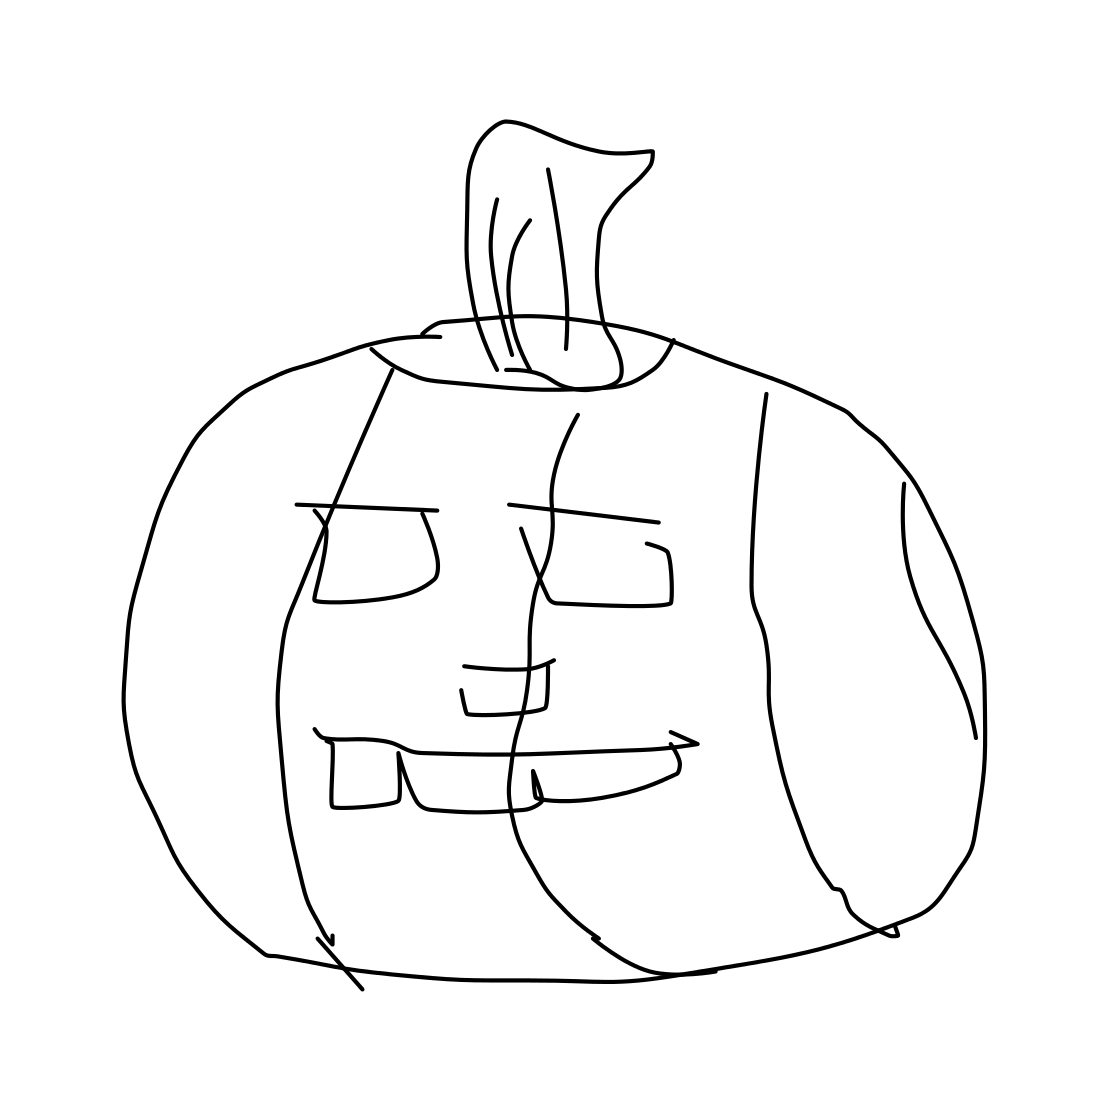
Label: pumpkin